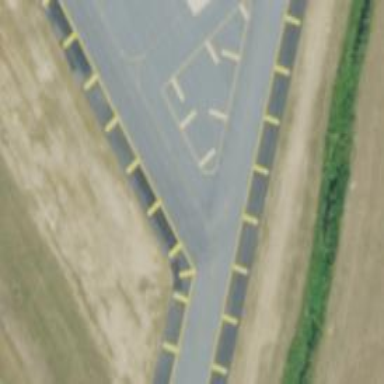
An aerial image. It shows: Image of taxiway at airport.